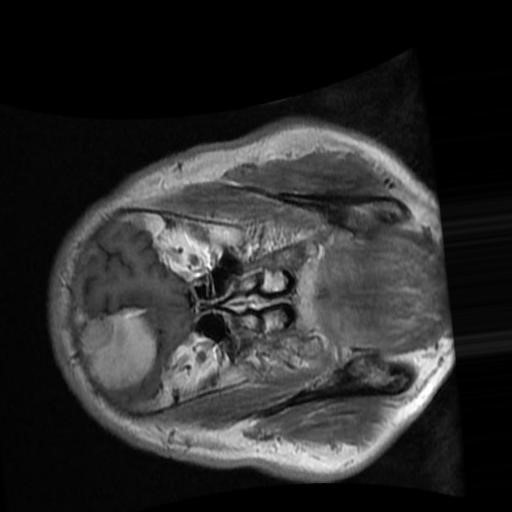
Label: brain_menin